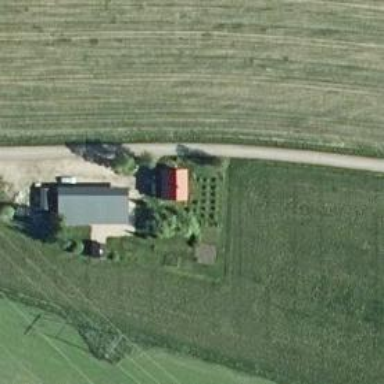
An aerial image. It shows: Farmyard area.